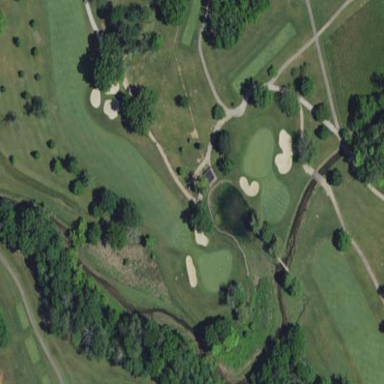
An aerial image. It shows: Grassy area designated as golf fairway.